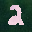
Label: 2